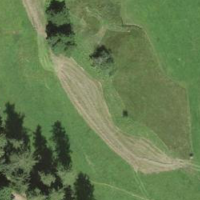
EUNIS habitat code: 24
Species observed at this site:
Lysimachia nemorum